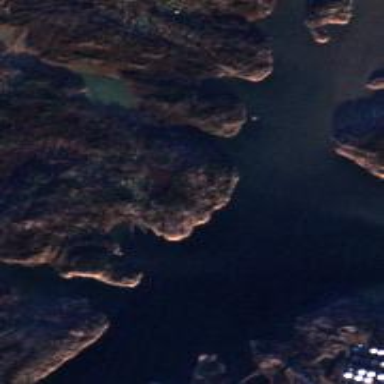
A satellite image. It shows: Beautiful bay with natural surroundings.